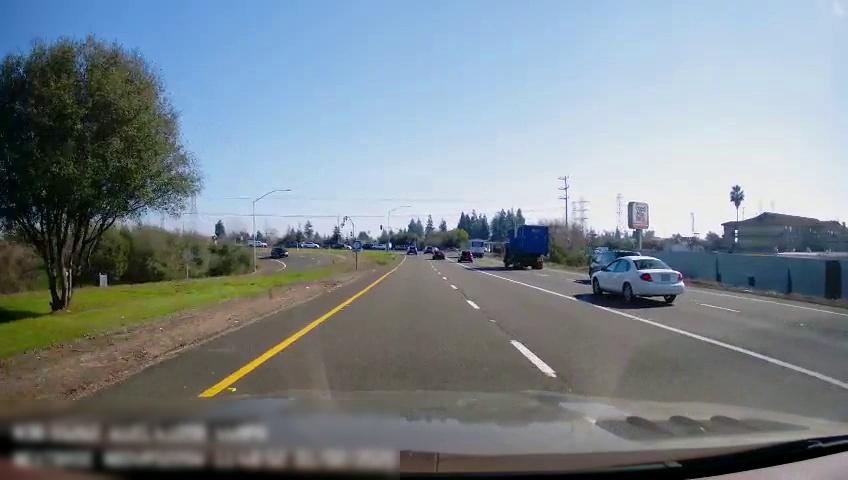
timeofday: Day
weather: Sunny
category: Drivable Space
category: Drivable Space
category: Vehicles | Car
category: Vehicles | SUV
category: Vehicles | SUV
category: Vehicles | Truck
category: Vehicles | Truck
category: Vehicles | Car
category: Vehicles | SUV
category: Vehicles | SUV
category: Vehicles | Truck
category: Vehicles | Truck
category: Lanes | Current Lane
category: Lanes | Alternate Lane
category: Lanes | Current Lane
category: Lanes | Alternate Lane
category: Lanes | Alternate Lane
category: Lanes | Opposite Lane
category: Traffic | Lights